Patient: sex M, age 68
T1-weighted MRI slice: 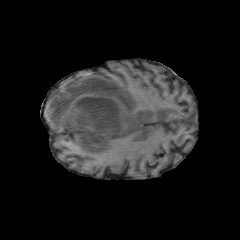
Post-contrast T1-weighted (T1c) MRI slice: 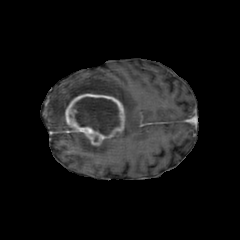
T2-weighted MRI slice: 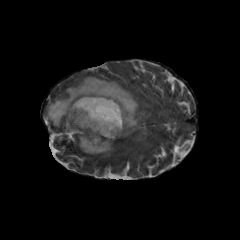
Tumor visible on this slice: yes
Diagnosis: Glioblastoma, IDH-wildtype
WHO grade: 4